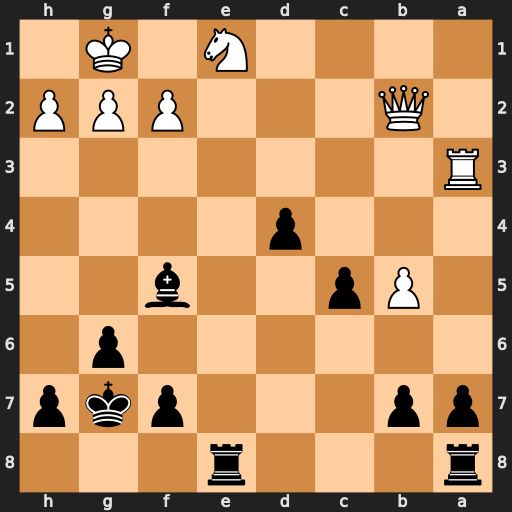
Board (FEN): r3r3/pp3pkp/6p1/1Pp2b2/3p4/R7/1Q3PPP/4N1K1
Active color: b
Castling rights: -
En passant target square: -
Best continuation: Rxe1#